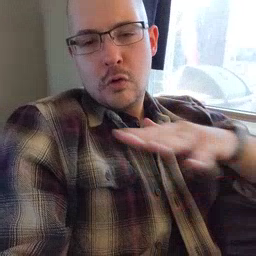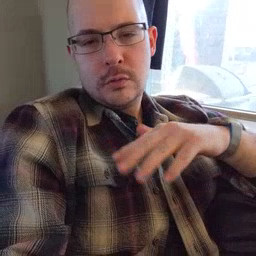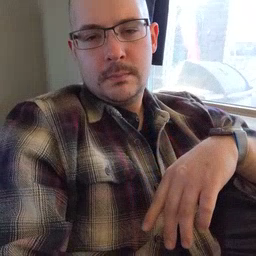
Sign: backyard